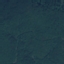
Land use / land cover: Forest